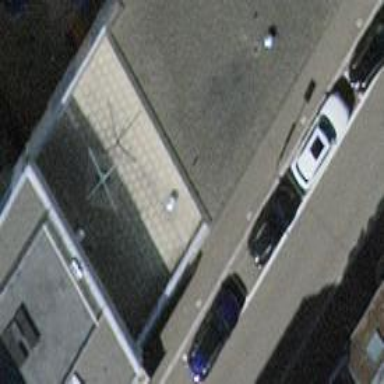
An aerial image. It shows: Parking lane.